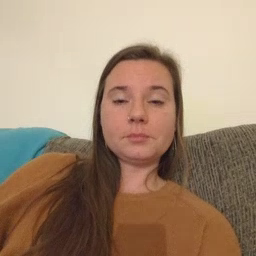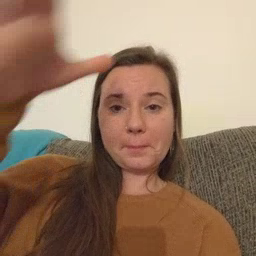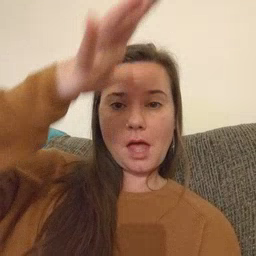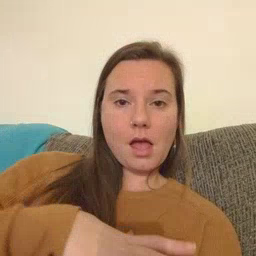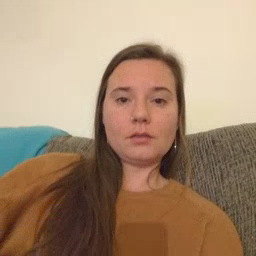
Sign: man